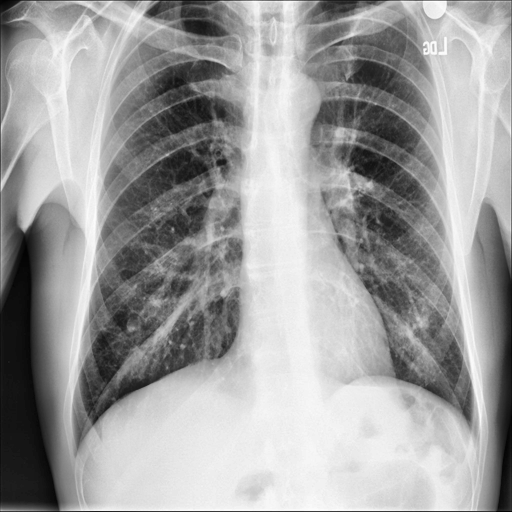
Finding: NORMAL